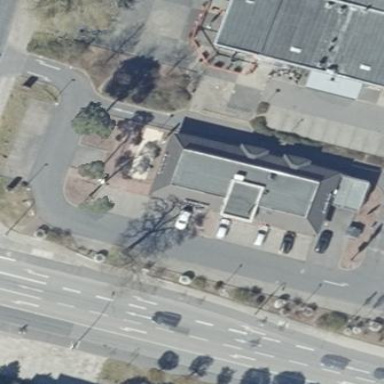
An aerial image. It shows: Commercial building housing fast food outlet.